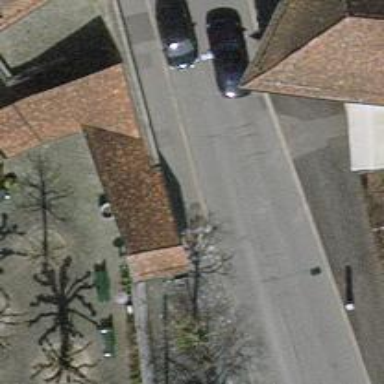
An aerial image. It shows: Set of steps on the road.